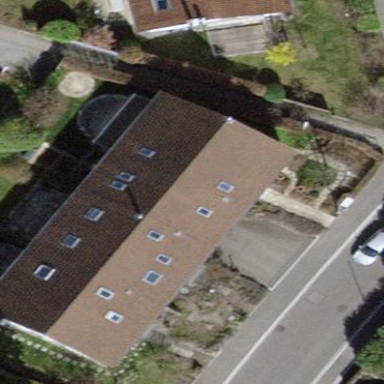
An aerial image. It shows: Terrace-style building with gabled roof.